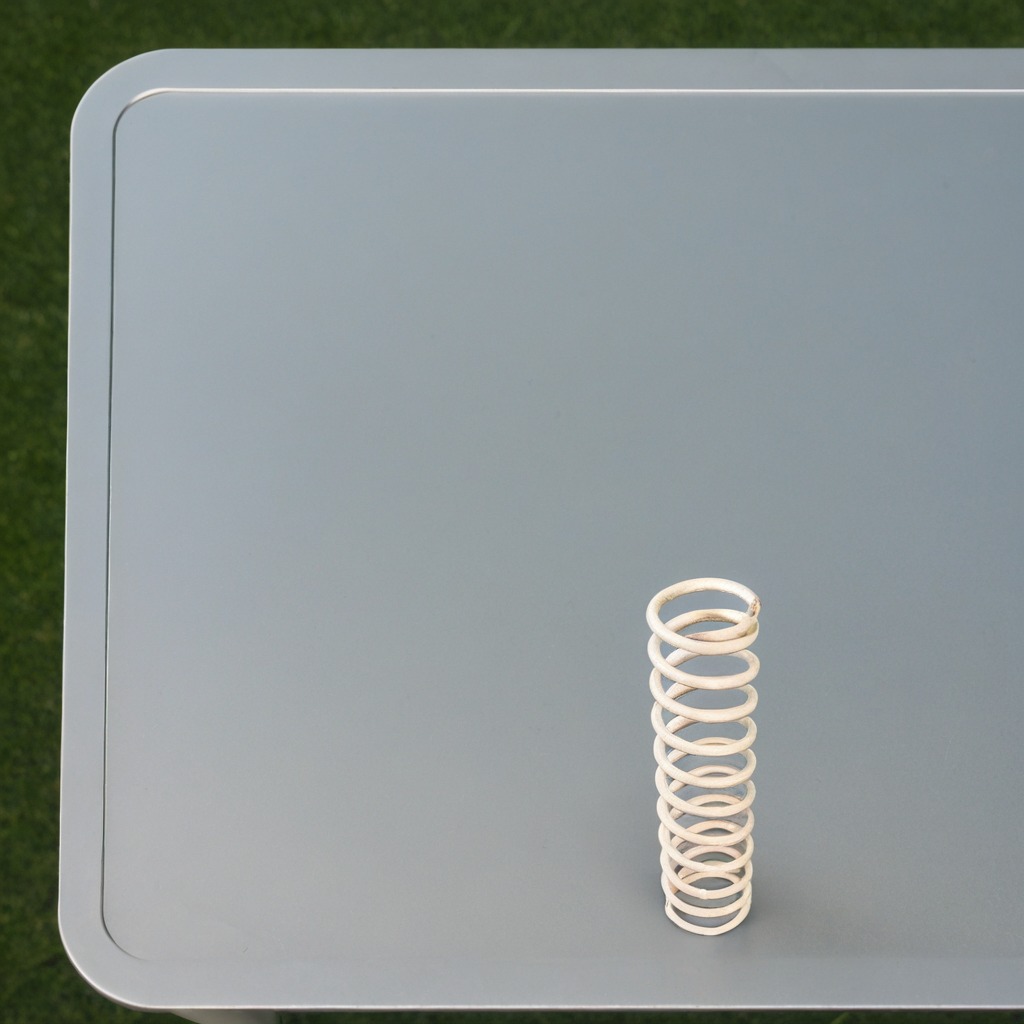
A coiled metal spring is lying on the textured surface of a clean utility table in a temporary outdoor tool station.